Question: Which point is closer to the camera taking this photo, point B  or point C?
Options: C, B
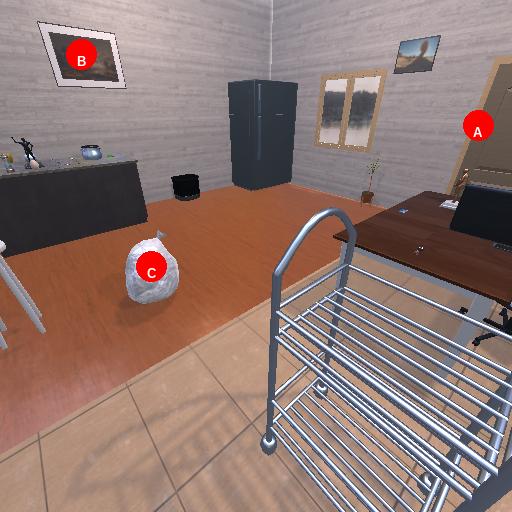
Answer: C